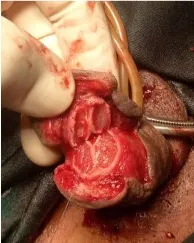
B: Wound exploration revealed cavernosal and spongiosal body rupture and allowed identification of deep penile arteries and superficial deep dorsal vein.
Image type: medical_photograph (other_medical_photograph)